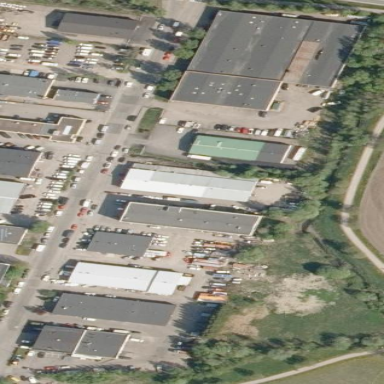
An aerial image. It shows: Industrial area.